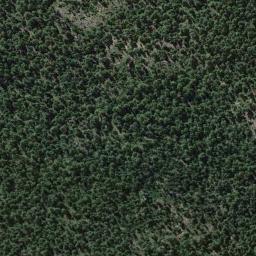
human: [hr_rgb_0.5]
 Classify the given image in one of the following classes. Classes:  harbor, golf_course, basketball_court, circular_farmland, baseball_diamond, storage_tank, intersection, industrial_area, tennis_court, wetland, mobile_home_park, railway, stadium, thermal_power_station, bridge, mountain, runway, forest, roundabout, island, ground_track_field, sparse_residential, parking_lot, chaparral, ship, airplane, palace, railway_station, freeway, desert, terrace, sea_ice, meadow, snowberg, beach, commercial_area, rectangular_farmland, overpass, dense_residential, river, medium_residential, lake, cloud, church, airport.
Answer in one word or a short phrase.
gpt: forest